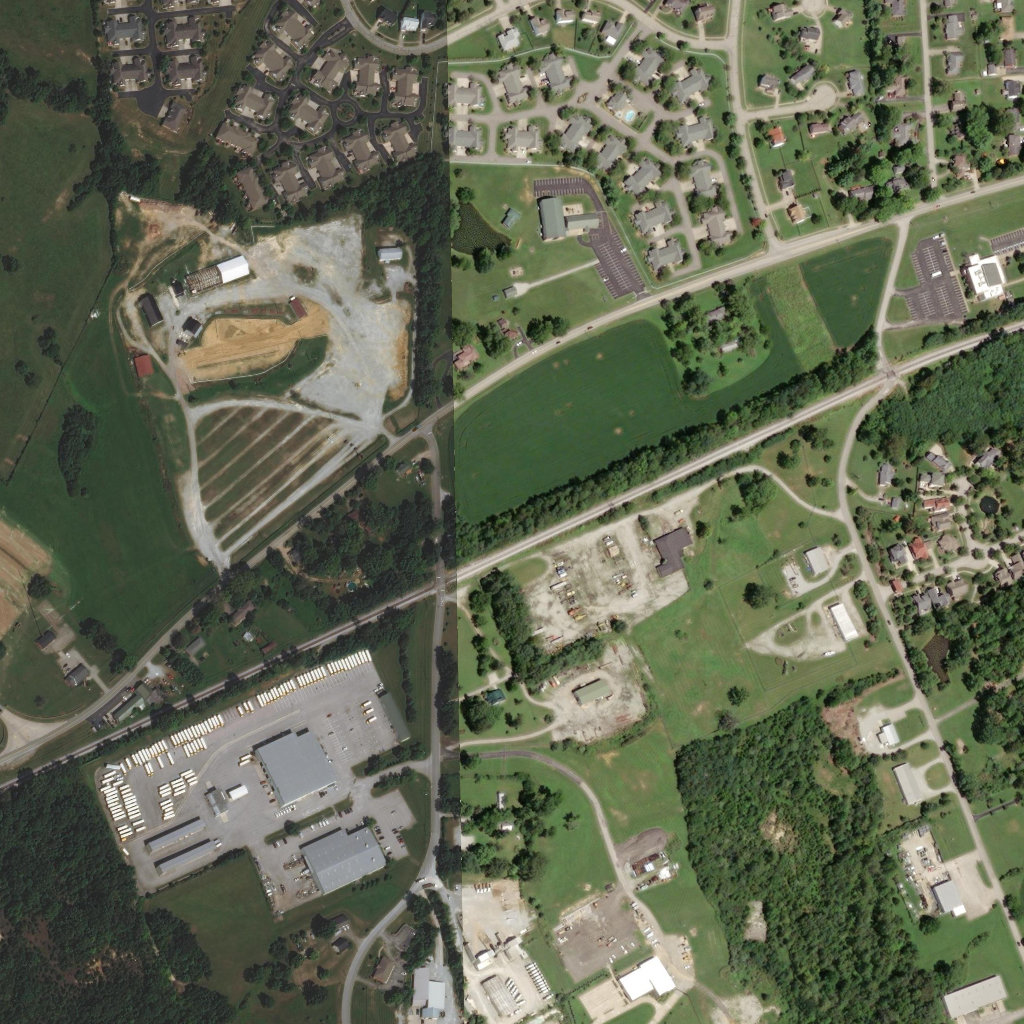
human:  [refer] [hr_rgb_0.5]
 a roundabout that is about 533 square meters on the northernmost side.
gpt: <box>[[31, 9, 35, 12, 0]]</box>